Question: I'm new to Liferay and I have the following situation:
I would like to add to document metadata field types in Liferay 6.1.20.
For example, I would like to add property '' to select boxes (see image), as it is a user requirement to show some controls disabled.
Should I use the Expando functionality, a jsp override hook or another approach?

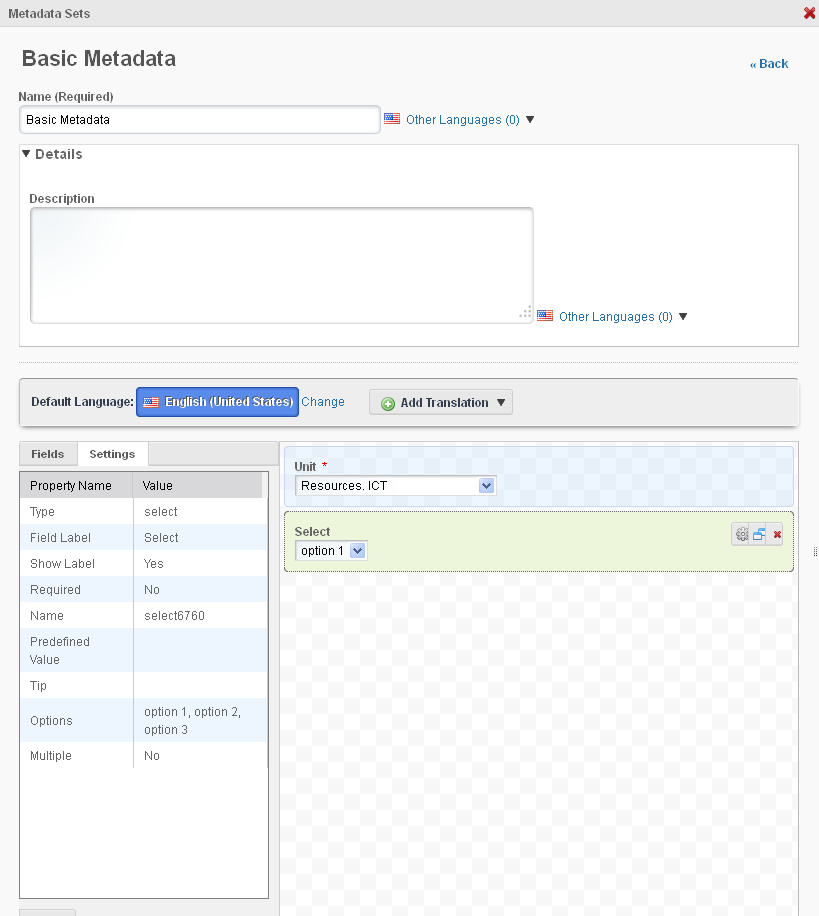
Answer: I think Expando functionality, a jsp override hook are a good approach.But using Expando you cannot create it as mandatory field.